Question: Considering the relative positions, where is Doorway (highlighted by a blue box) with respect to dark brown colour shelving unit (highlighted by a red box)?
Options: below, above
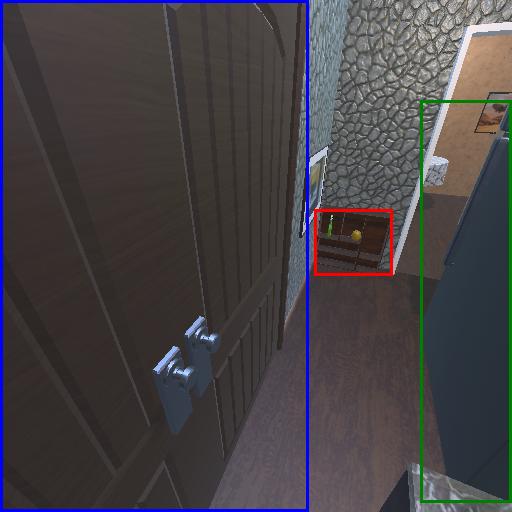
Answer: below